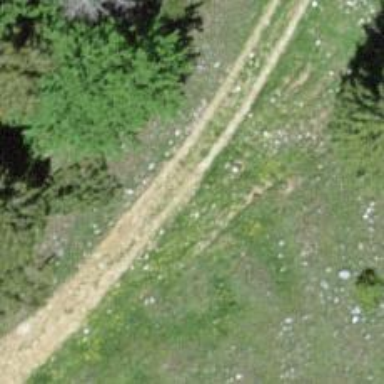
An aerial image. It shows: Dirt track with grade 4 surface.